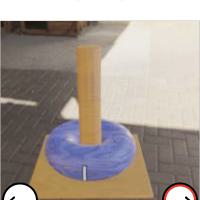
Task: sum
Answer: 1